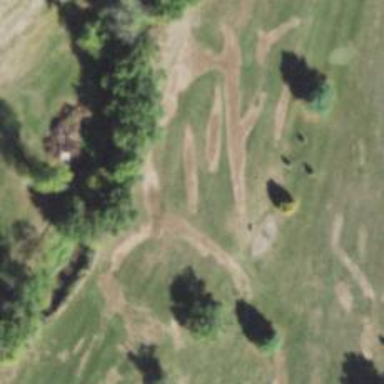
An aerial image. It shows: View of golf hole.